Field crop: tomato
Growth stage: 1
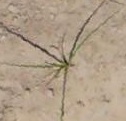
Species: cyperus